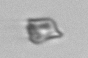
Label: detritus_transparent